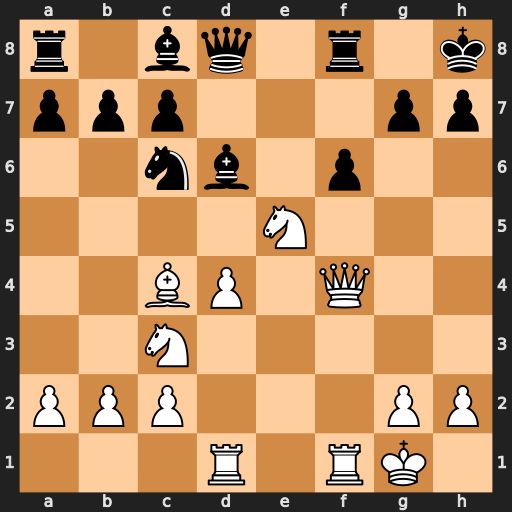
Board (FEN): r1bq1r1k/ppp3pp/2nb1p2/4N3/2BP1Q2/2N5/PPP3PP/3R1RK1
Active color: w
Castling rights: -
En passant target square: -
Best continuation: Ng6+ hxg6 Qh4#